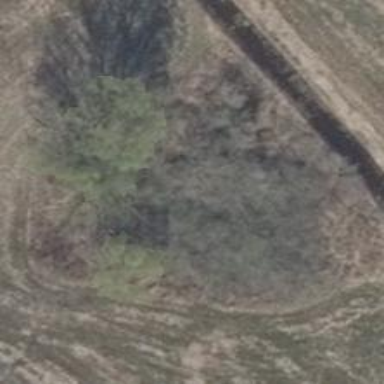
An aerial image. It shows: Patch of scrub vegetation.